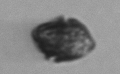
Label: Kryptoperidinium_triquetrum